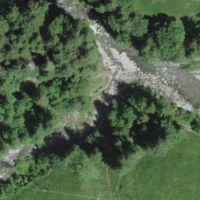
EUNIS habitat code: 43
Species observed at this site:
Agrostis capillaris